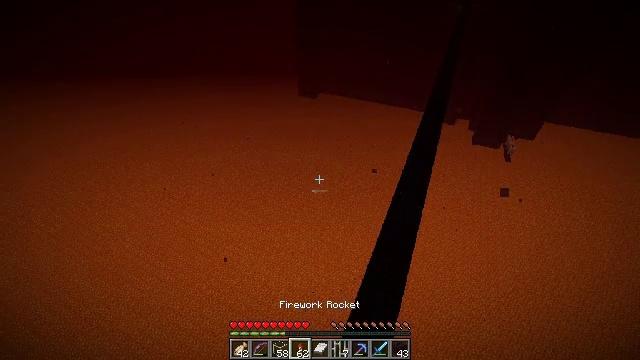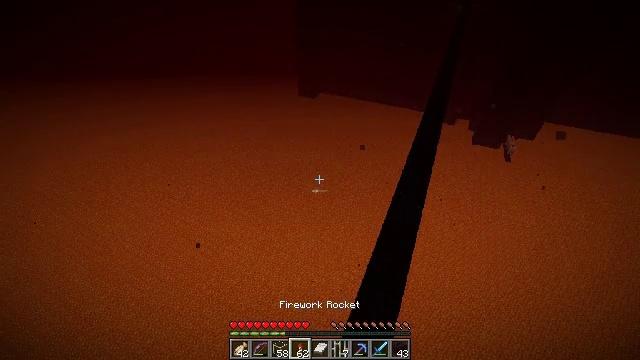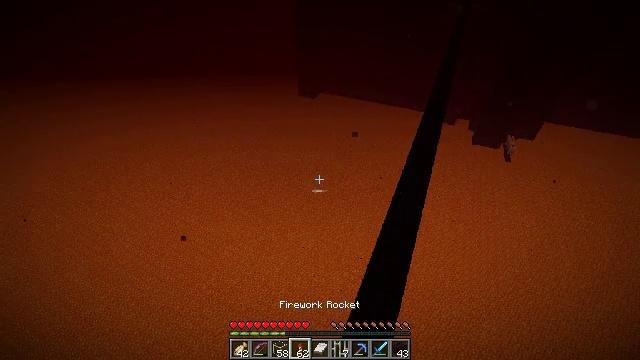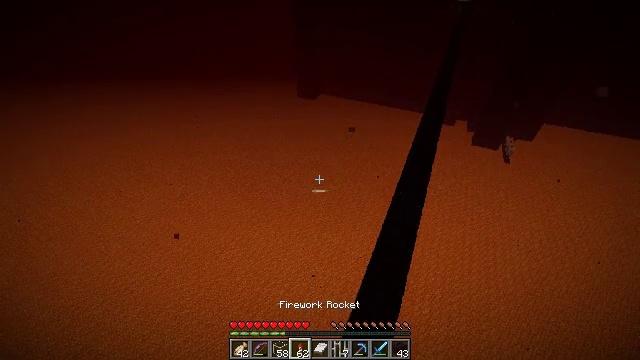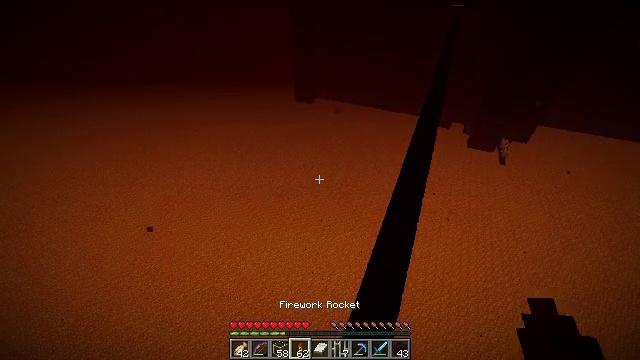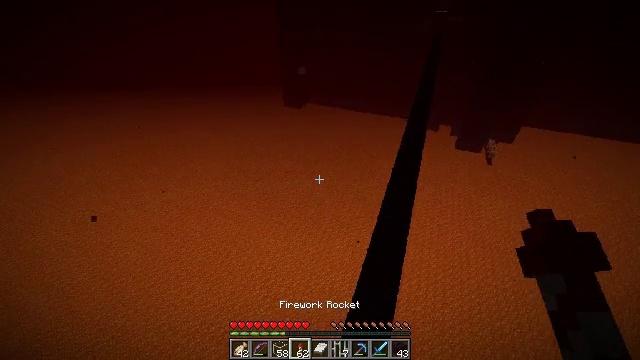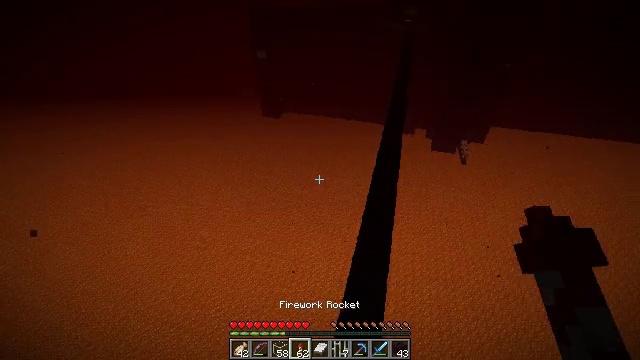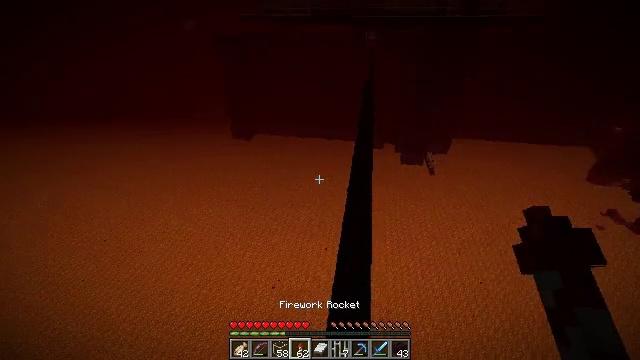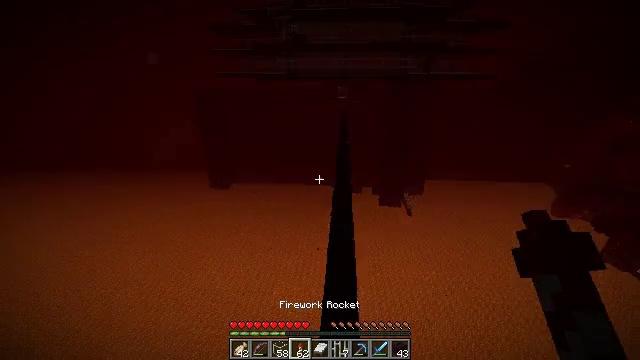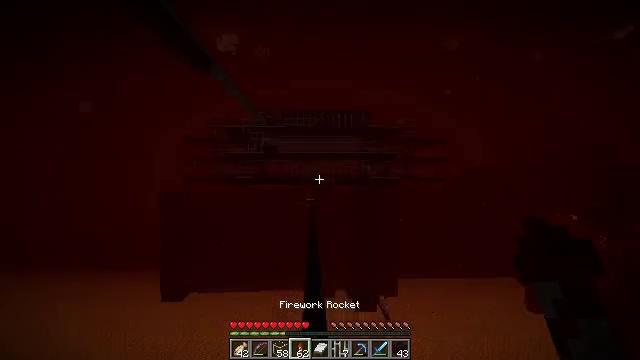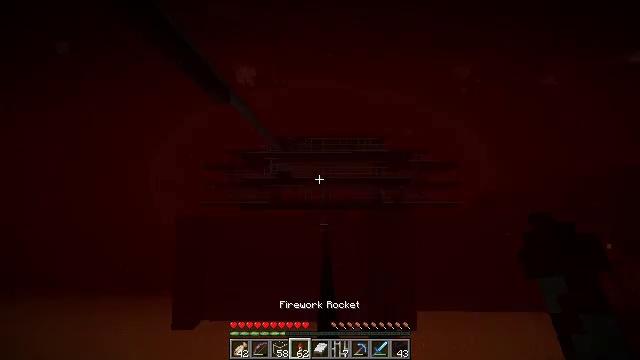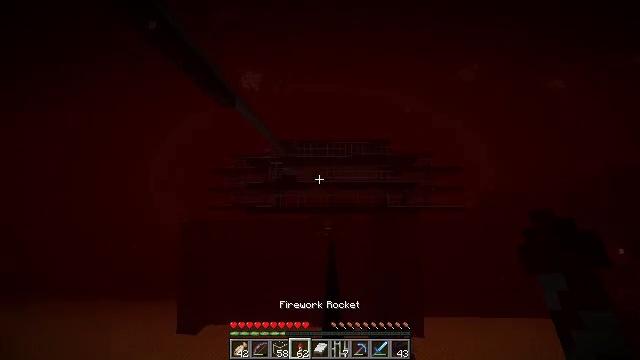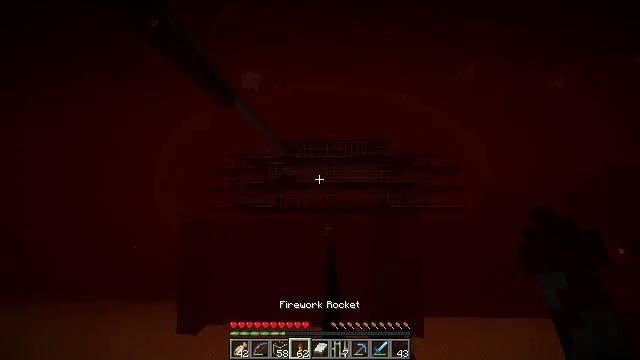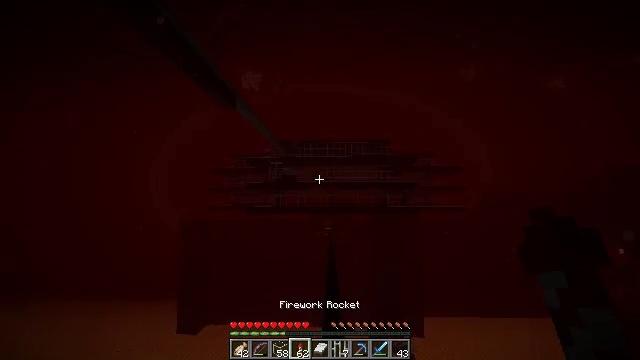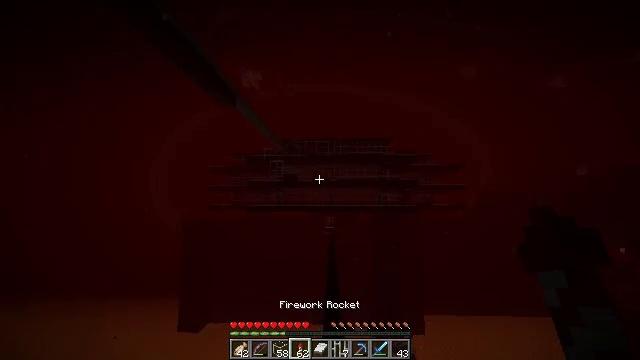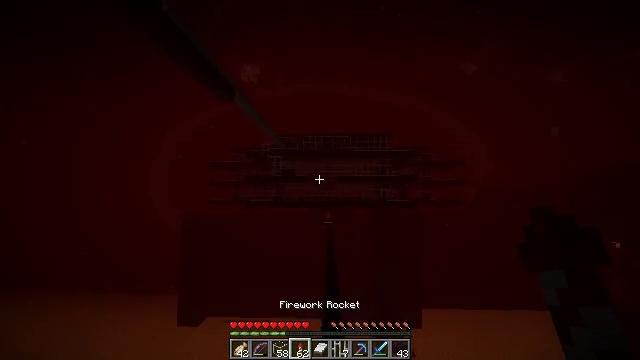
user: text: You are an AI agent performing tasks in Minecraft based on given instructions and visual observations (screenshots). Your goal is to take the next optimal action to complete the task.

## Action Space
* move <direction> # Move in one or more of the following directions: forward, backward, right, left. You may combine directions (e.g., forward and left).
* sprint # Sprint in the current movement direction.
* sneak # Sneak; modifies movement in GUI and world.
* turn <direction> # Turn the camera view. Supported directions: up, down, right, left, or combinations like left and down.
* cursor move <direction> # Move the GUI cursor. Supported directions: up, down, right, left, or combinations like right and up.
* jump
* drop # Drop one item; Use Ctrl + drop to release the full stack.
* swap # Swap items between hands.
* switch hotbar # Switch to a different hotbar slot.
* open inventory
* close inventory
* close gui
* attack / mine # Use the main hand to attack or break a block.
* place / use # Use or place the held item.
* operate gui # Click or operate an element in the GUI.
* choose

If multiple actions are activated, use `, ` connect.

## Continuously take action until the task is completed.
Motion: motion action
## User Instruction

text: Gather some nether bricks.
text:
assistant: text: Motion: no_op
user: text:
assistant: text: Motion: no_op
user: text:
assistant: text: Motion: no_op
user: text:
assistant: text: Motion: no_op
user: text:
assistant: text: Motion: turn right and up
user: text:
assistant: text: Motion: turn right and up
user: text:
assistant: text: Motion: turn right and up
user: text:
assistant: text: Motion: turn right and up
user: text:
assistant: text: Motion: turn right and up
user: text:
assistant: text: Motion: turn left and up
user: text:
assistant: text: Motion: turn left
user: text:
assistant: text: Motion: no_op
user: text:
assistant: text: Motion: no_op
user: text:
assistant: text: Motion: no_op
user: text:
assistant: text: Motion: turn down
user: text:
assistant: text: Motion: turn left
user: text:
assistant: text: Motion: turn left
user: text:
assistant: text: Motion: no_op
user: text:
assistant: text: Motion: no_op
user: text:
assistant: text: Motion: no_op
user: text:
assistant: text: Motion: no_op
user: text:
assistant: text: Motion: no_op
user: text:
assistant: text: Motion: turn right
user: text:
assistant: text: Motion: no_op
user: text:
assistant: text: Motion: turn right
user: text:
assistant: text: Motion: no_op
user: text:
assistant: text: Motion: no_op
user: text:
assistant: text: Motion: turn right and down
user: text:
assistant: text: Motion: turn right and down
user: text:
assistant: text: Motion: turn right and down